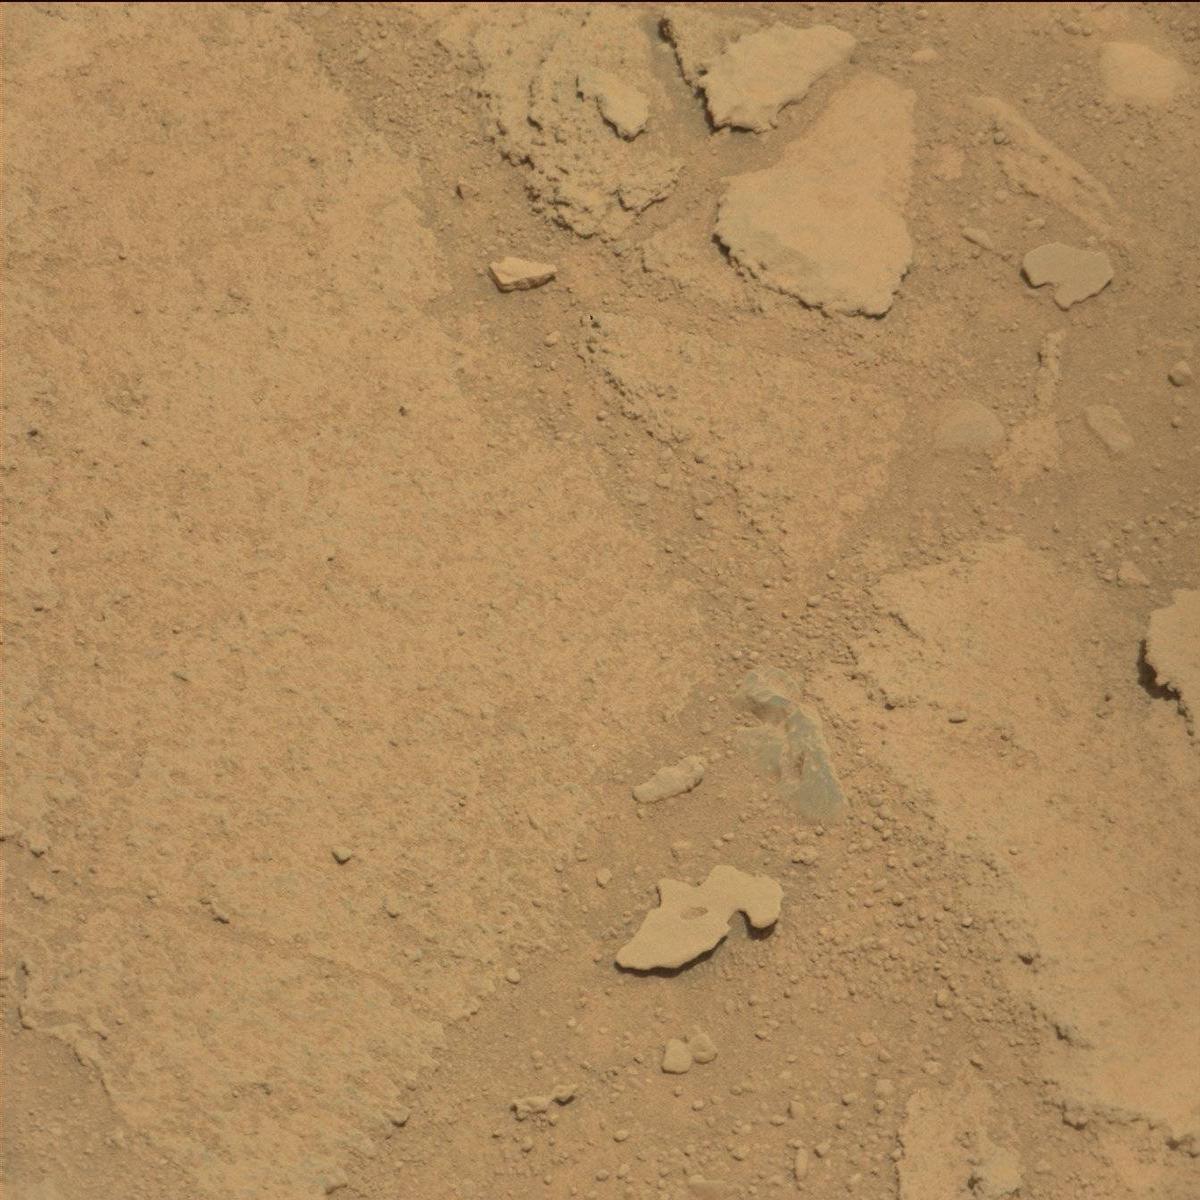
Terrain classes present: Bedrock, Sand / Soil